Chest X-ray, PA view. Patient: 39 years old, sex M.
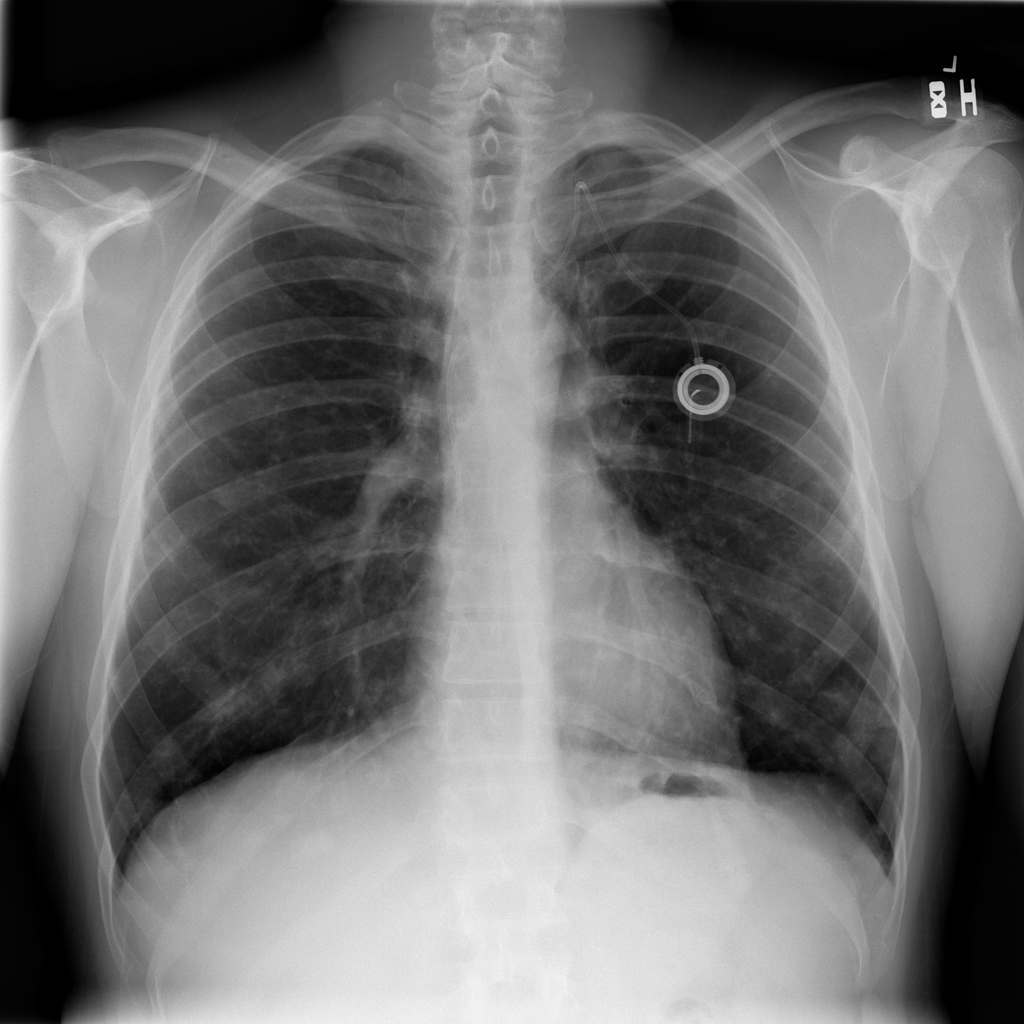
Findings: No Finding